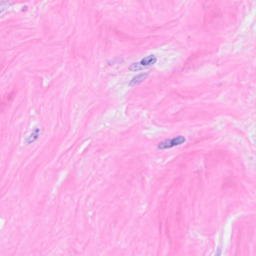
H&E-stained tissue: Breast